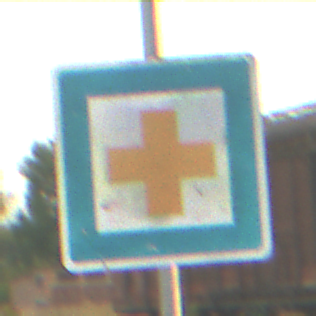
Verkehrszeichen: ErsteHilfe
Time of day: SunriseSunset
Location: Outdoor (Suburban)
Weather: PartlyCloudy
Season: NotSpecified
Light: Natural